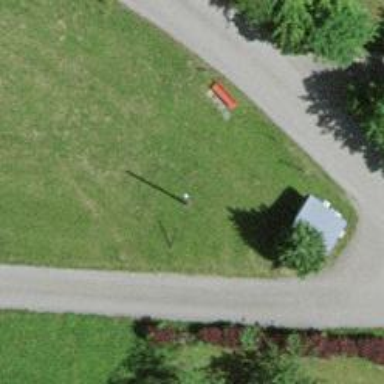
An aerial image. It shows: Bench.